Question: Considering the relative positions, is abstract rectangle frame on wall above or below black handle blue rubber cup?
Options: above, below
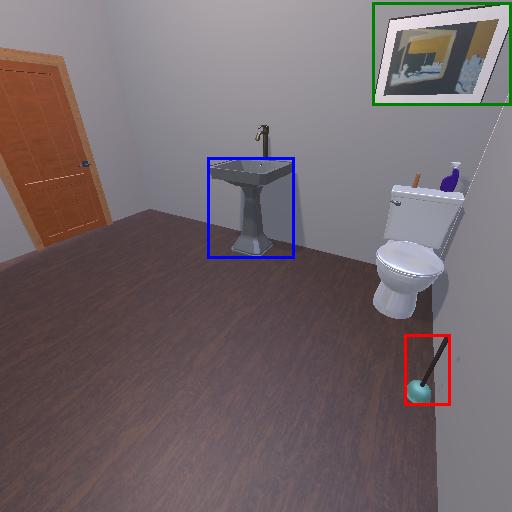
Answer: above